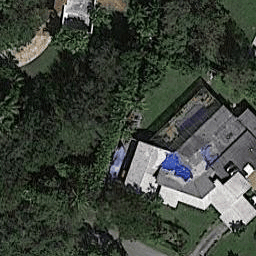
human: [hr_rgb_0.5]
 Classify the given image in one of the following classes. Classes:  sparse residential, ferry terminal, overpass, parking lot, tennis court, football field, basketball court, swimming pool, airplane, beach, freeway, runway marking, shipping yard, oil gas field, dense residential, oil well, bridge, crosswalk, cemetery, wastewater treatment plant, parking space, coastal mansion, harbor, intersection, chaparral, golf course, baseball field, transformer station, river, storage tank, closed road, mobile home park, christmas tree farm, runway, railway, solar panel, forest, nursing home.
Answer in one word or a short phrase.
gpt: sparse residential